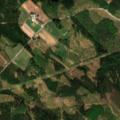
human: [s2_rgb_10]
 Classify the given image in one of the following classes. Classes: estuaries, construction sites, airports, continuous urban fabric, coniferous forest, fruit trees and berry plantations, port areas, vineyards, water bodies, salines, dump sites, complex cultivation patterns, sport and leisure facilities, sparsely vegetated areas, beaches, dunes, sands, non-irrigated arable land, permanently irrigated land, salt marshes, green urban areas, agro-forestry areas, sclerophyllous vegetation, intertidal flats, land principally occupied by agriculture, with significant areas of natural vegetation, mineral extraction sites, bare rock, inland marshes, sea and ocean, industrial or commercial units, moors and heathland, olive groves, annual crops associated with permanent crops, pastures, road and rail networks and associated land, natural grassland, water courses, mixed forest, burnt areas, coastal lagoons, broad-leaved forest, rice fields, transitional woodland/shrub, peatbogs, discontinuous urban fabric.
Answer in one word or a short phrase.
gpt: land principally occupied by agriculture, with significant areas of natural vegetation, coniferous forest, mixed forest, transitional woodland/shrub